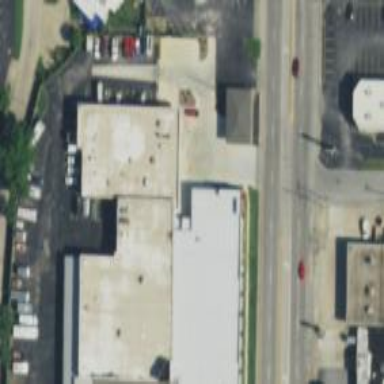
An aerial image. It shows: Building used for storage rental.